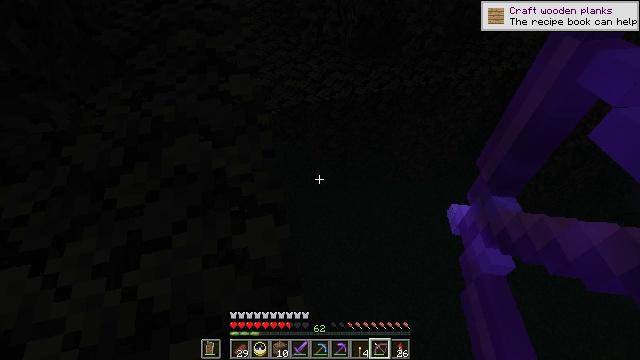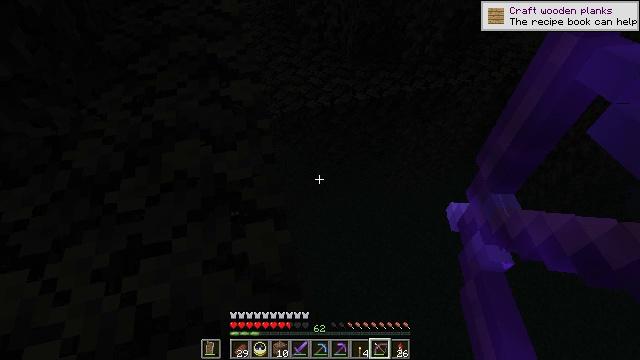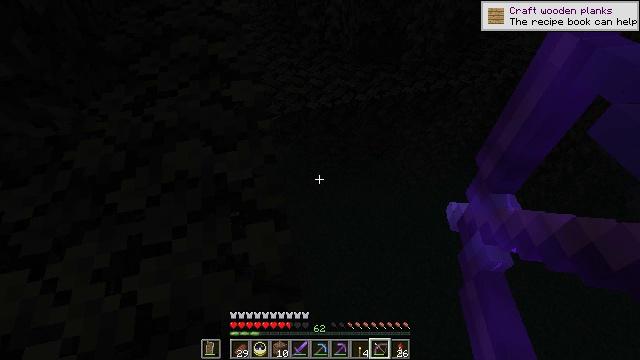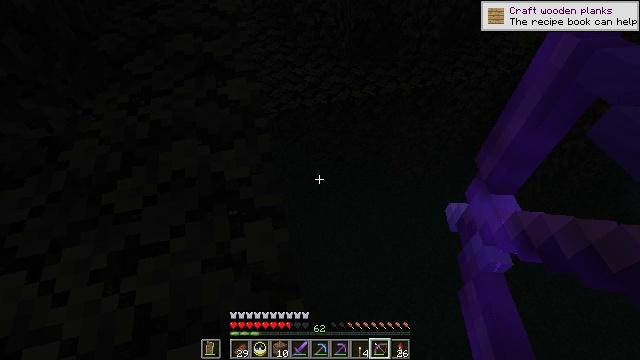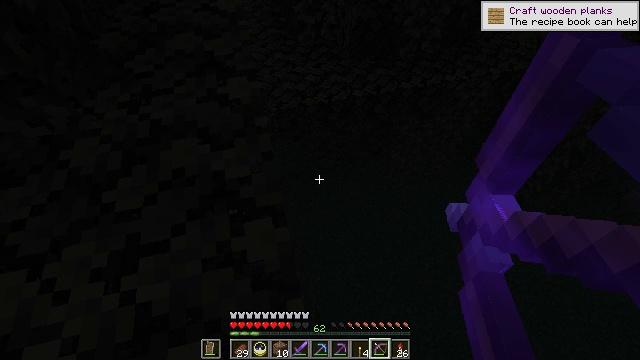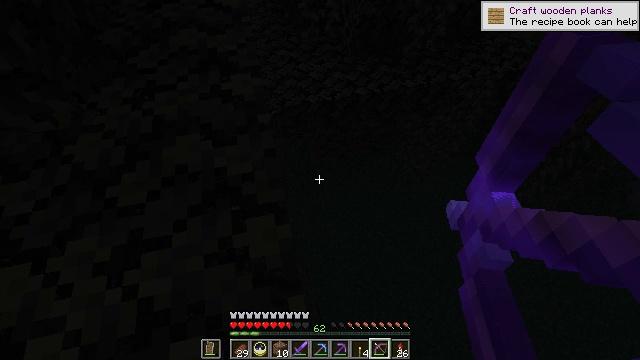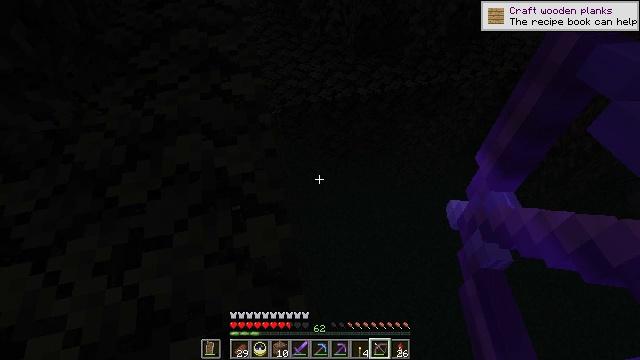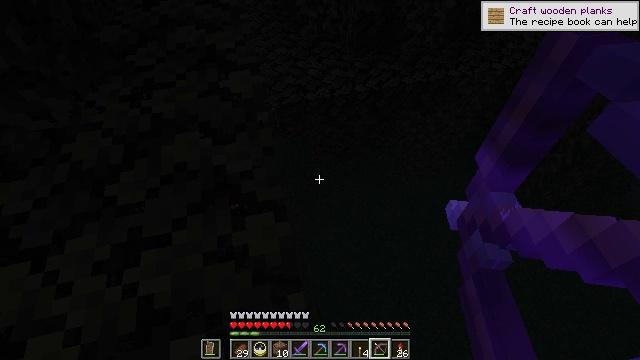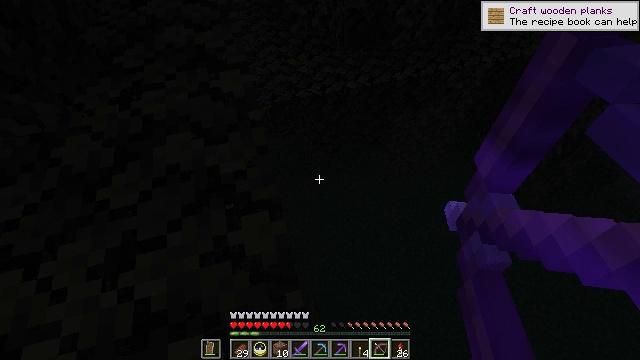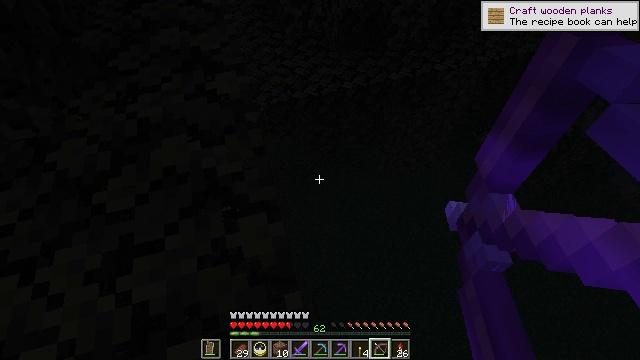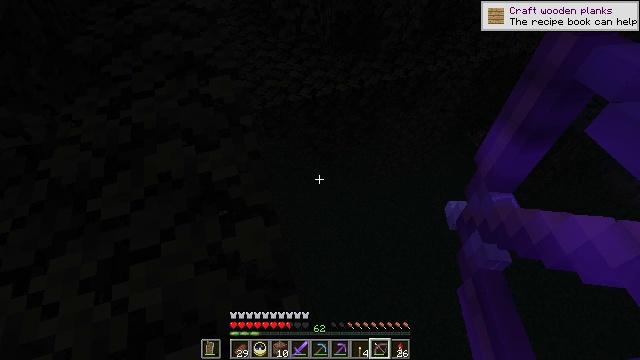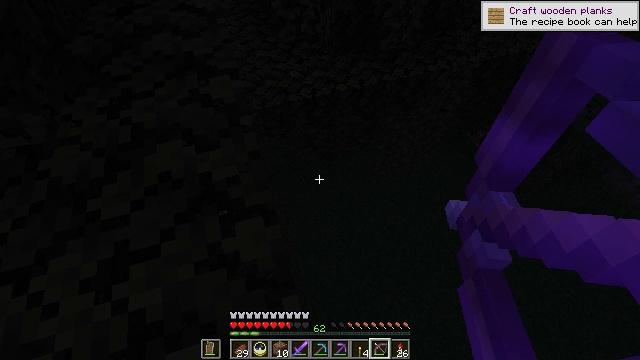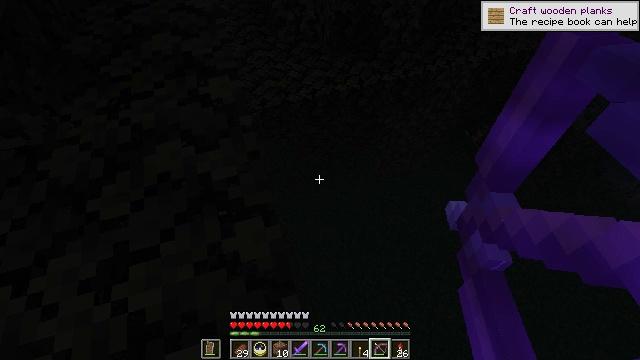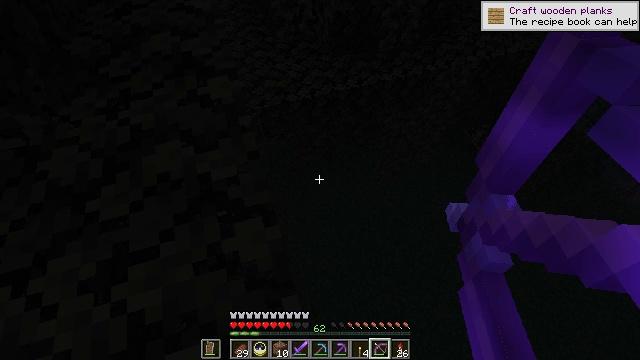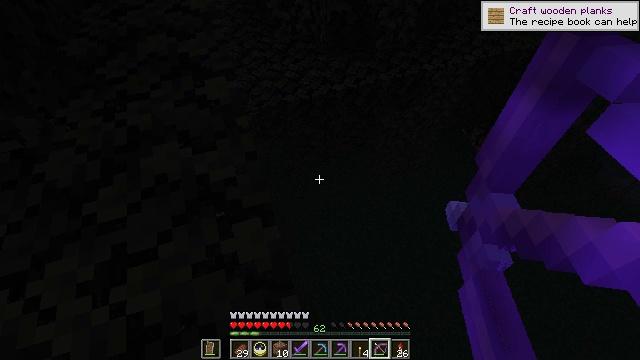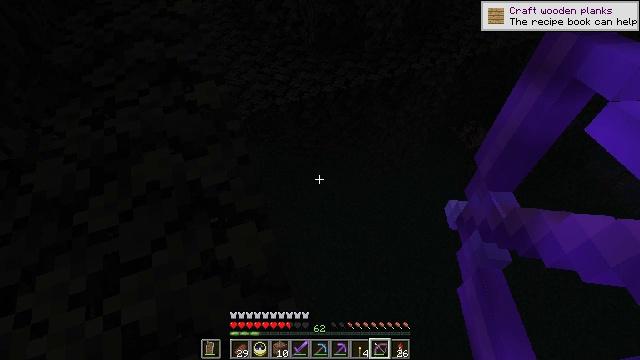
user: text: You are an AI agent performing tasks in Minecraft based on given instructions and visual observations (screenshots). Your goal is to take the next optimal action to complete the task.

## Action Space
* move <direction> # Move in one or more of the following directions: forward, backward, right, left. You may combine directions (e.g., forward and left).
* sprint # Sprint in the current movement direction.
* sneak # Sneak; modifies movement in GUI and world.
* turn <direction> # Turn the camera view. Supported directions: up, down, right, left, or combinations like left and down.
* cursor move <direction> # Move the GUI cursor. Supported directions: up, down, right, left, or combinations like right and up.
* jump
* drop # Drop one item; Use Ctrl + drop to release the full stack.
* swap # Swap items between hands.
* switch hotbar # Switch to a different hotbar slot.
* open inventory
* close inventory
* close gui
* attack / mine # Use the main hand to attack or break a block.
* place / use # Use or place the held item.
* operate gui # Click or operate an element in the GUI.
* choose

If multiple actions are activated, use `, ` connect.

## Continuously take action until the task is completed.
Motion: motion action
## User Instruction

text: Kill enemies.
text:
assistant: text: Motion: sneak, use / place
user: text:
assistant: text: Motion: sneak, use / place
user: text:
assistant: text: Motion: sneak, use / place
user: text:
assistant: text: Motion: sneak, use / place
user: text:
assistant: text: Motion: sneak, use / place
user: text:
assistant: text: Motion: sneak, use / place
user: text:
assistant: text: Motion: sneak, use / place
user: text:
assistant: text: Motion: sneak, turn right, use / place
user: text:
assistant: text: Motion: sneak, use / place
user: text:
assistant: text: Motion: sneak, turn right, use / place
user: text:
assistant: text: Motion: sneak, use / place
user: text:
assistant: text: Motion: sneak, use / place
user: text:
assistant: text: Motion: sneak, use / place
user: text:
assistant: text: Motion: sneak, use / place
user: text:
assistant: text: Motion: sneak, turn right, use / place
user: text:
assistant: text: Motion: sneak, turn right, use / place
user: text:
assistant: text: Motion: sneak, turn right, use / place
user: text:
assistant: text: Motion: sneak, turn right, use / place
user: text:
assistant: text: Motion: sneak, turn right, use / place
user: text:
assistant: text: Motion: sneak, use / place
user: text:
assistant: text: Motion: sneak, use / place
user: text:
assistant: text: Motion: sneak, use / place
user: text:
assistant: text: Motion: sneak, use / place
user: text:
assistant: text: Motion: sneak, use / place
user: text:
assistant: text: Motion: sneak, use / place
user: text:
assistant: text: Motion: sneak, use / place
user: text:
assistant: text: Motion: sneak, use / place
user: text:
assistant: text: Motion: sneak, use / place
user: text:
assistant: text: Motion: sneak, use / place
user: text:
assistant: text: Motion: sneak, turn right, use / place